Question: Screenshot:

The 'textfield' always worked fine, but suddenly was too small. You can still enter text, and when clicking the Print textJOptionPane.
I also tried both
'''
JTextField tfld = new JTextField(10);
'''
and
'''
JTextField tfld = new JTextField("test adlfjsdlfjasdf");
'''
but neither one helped.
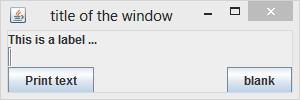
Answer: try you use
'''
txtfield.setPreferredSize(new Dimension(int,int));
'''
it will take parameters for Dimension you can read this for further assistance
<URL>